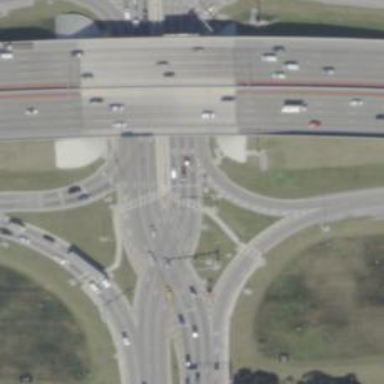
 featuring diverging diamond interchange (DDI)."